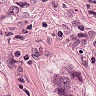
Metastatic tissue present: yes